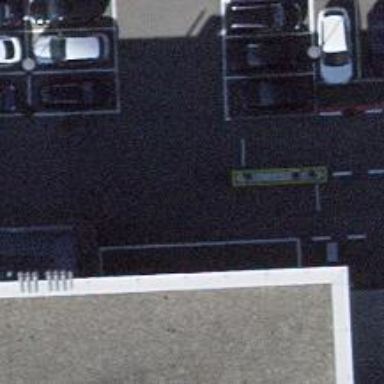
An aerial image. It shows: Parking aisle designated as service road.